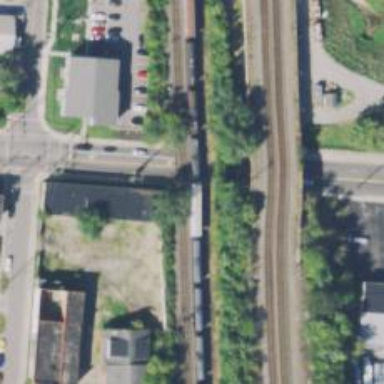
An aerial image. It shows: Railway bridge over embankment.